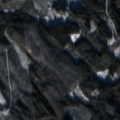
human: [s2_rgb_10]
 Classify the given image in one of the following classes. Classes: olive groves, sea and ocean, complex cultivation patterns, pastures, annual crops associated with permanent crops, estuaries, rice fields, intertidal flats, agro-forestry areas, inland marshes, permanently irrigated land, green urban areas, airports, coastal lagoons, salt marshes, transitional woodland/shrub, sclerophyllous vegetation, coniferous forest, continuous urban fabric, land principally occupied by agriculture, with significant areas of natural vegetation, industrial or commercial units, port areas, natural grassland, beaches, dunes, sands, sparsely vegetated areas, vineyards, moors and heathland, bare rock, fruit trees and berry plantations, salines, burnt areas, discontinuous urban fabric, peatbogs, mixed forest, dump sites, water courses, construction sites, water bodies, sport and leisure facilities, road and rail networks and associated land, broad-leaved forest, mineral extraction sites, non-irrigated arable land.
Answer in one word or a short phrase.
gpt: mixed forest, transitional woodland/shrub